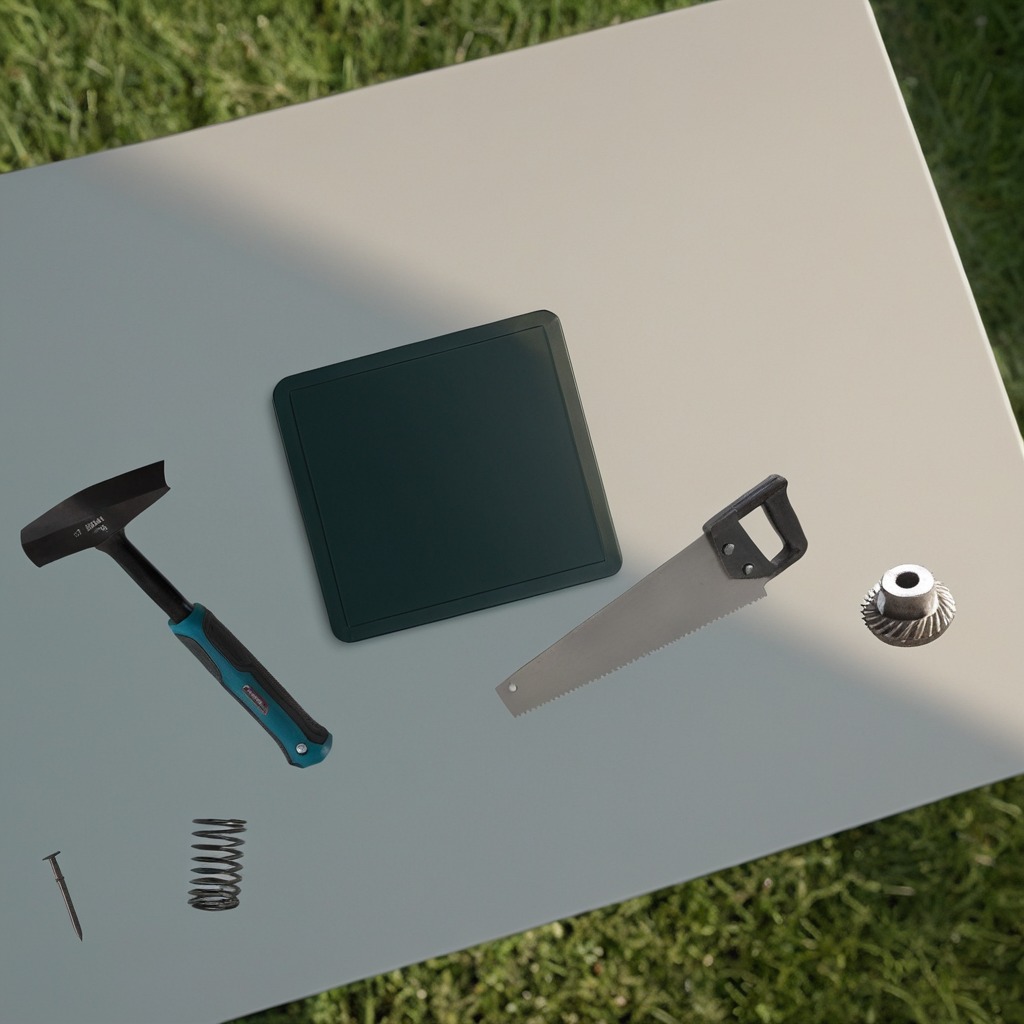
A steel gear with teeth, a hammer, an iron nail, a coiled metal spring, and a handheld metal saw are lying on the textured surface.